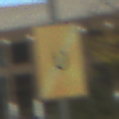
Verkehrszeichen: EndeUmleitung
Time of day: MorningAfternoon
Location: Outdoor (Urban)
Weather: PartlyCloudy
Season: NotSpecified
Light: Natural